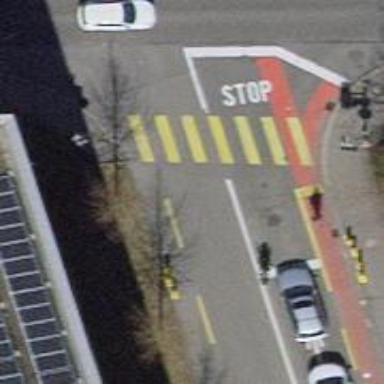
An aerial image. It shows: Road crossing with traffic signals.